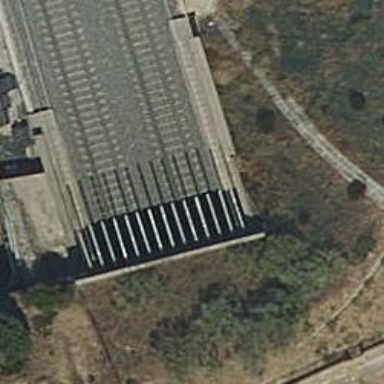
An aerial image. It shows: Railway tunnel with electrified contact lines.